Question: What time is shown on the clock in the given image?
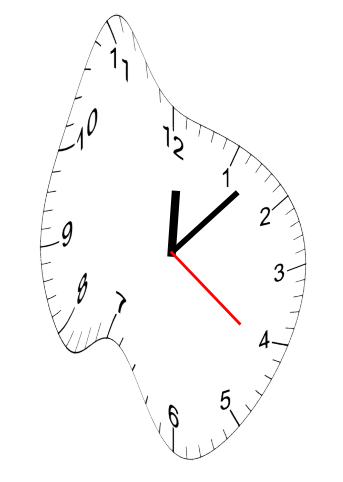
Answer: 12:07:21